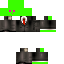
A female zombie skin with green skin, wearing red helmet dressed in a green suit and brown pants, featuring a fangs.